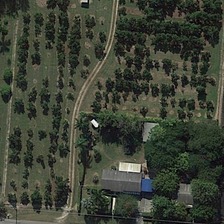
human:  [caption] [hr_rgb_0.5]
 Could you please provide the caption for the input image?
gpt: a few buildings gray building located on a neat arrangement of vegetation .

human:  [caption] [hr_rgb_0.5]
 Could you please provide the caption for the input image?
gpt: trees are planted on the green grass .

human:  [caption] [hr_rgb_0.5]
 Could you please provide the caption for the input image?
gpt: a lot of tall trees were planted around the grey roof houses .

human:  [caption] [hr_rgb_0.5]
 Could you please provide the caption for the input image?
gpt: in the corner a few gray building around is a neat arrangement of vegetation .

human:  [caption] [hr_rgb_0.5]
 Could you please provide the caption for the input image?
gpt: a few buildings gray building located on a neat arrangement of vegetation .